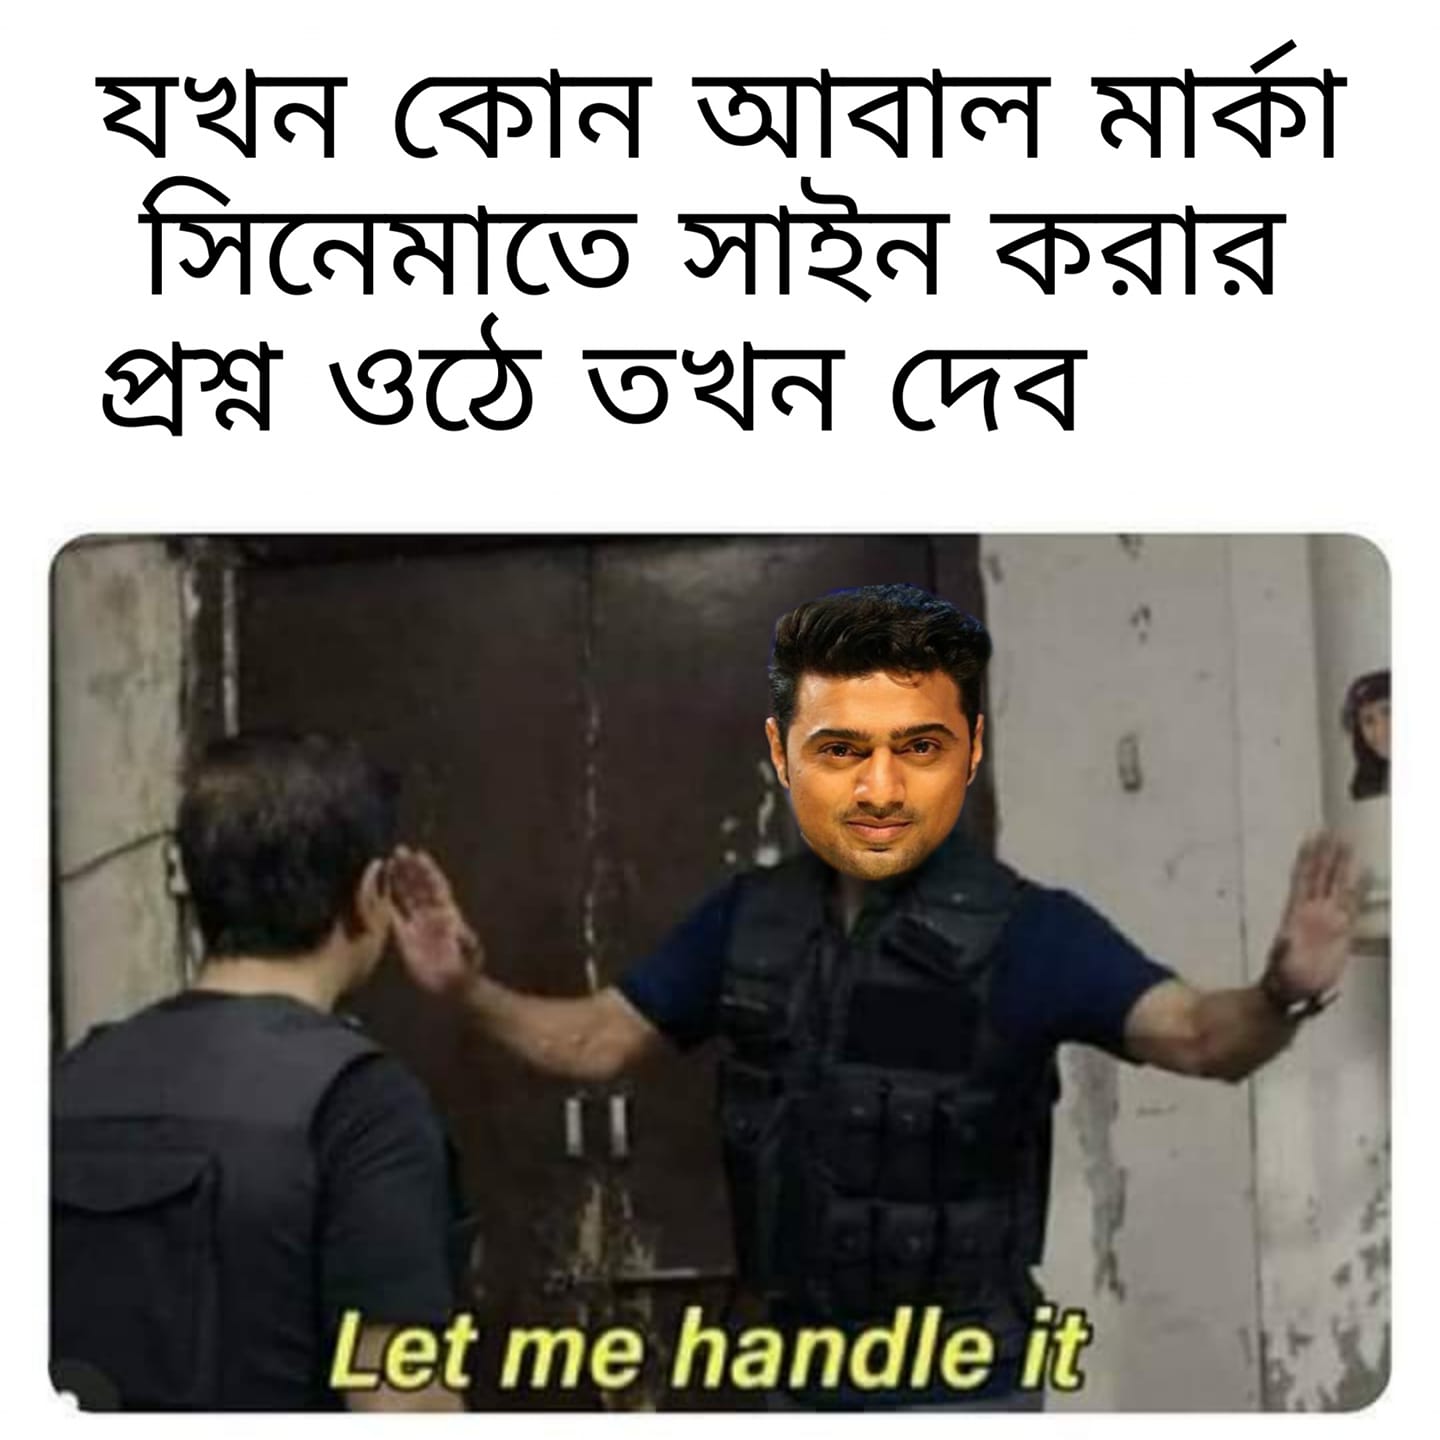
Caption: যখন কোন আবাল মার্কা সিনেমাতে সাইন করার প্রশ্ন ওঠে তখন দেব   Let me handle it
Label: hate